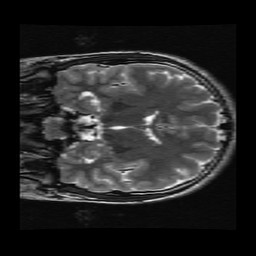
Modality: T2w
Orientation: coronal
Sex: male
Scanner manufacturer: ge
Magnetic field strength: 3 T
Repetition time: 5 s
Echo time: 0.1017 s